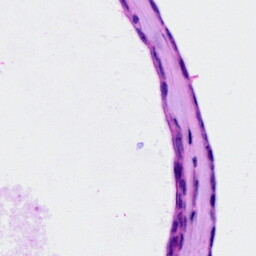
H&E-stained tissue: Ovarian